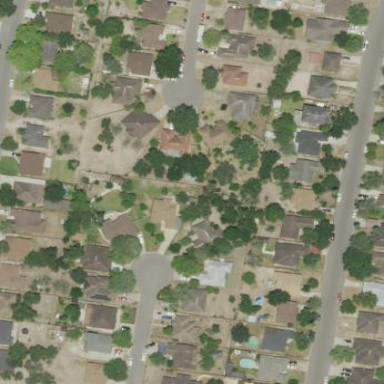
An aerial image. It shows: Residential neighbourhood.